Interaction volume radius: 5 \u00c5
Interaction volume height: 15 \u00c5
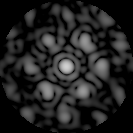
Disorder parameter: 0.4484